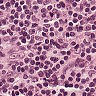
Metastatic tissue present: no